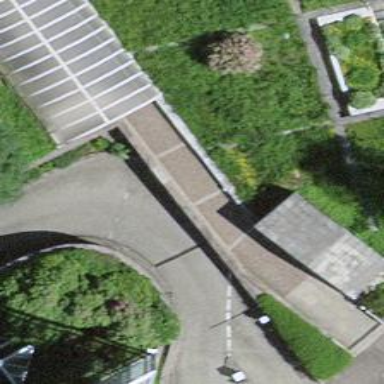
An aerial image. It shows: Footway made of paving stones.